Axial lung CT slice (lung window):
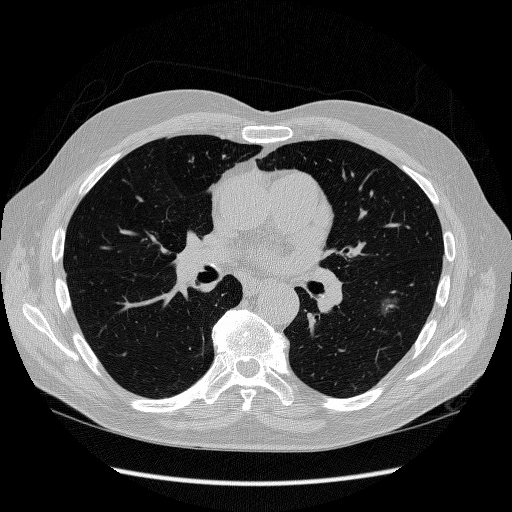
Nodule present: yes
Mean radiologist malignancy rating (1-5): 3.5